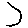
Label: hexagon